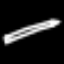
Label: pencil